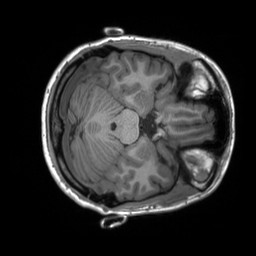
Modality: T1w
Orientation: axial
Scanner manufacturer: siemens
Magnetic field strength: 3 T
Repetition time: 2.3 s
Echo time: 0.00207 s